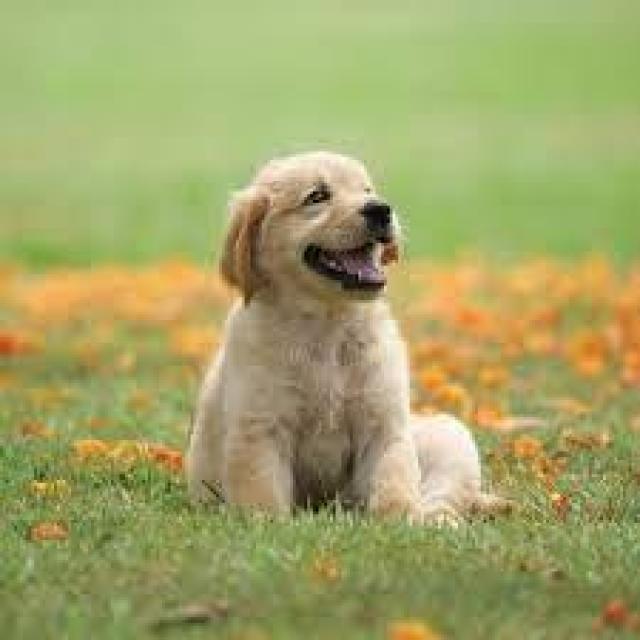
Healthy canine skin — no visible lesions, inflammation, or abnormalities. The skin and coat appear normal.